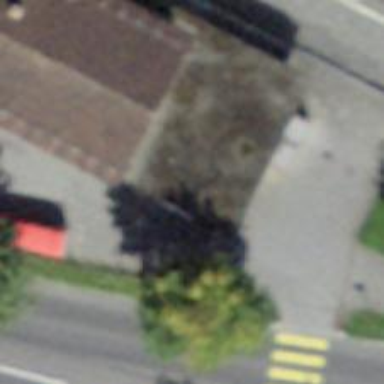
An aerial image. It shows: Road with steps.